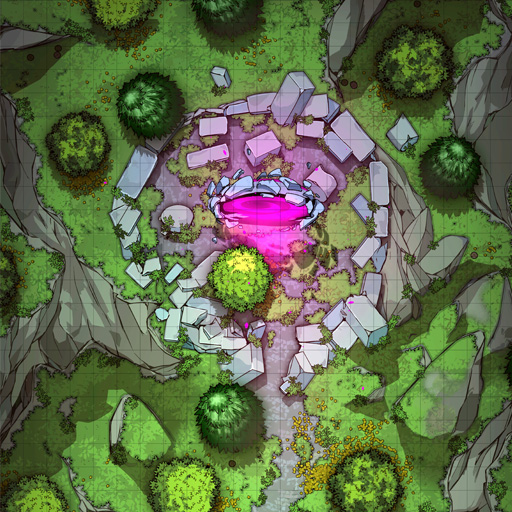
A D&D Grid Map arcane portal in the center surrounded by stone slabs cliffs and forests around (Forest Portal Map)